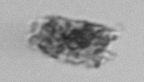
Label: fecal_pellet